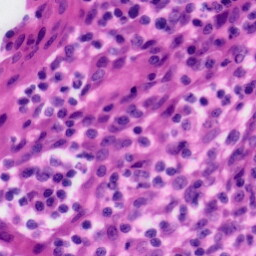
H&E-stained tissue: Tonsil